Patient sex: F
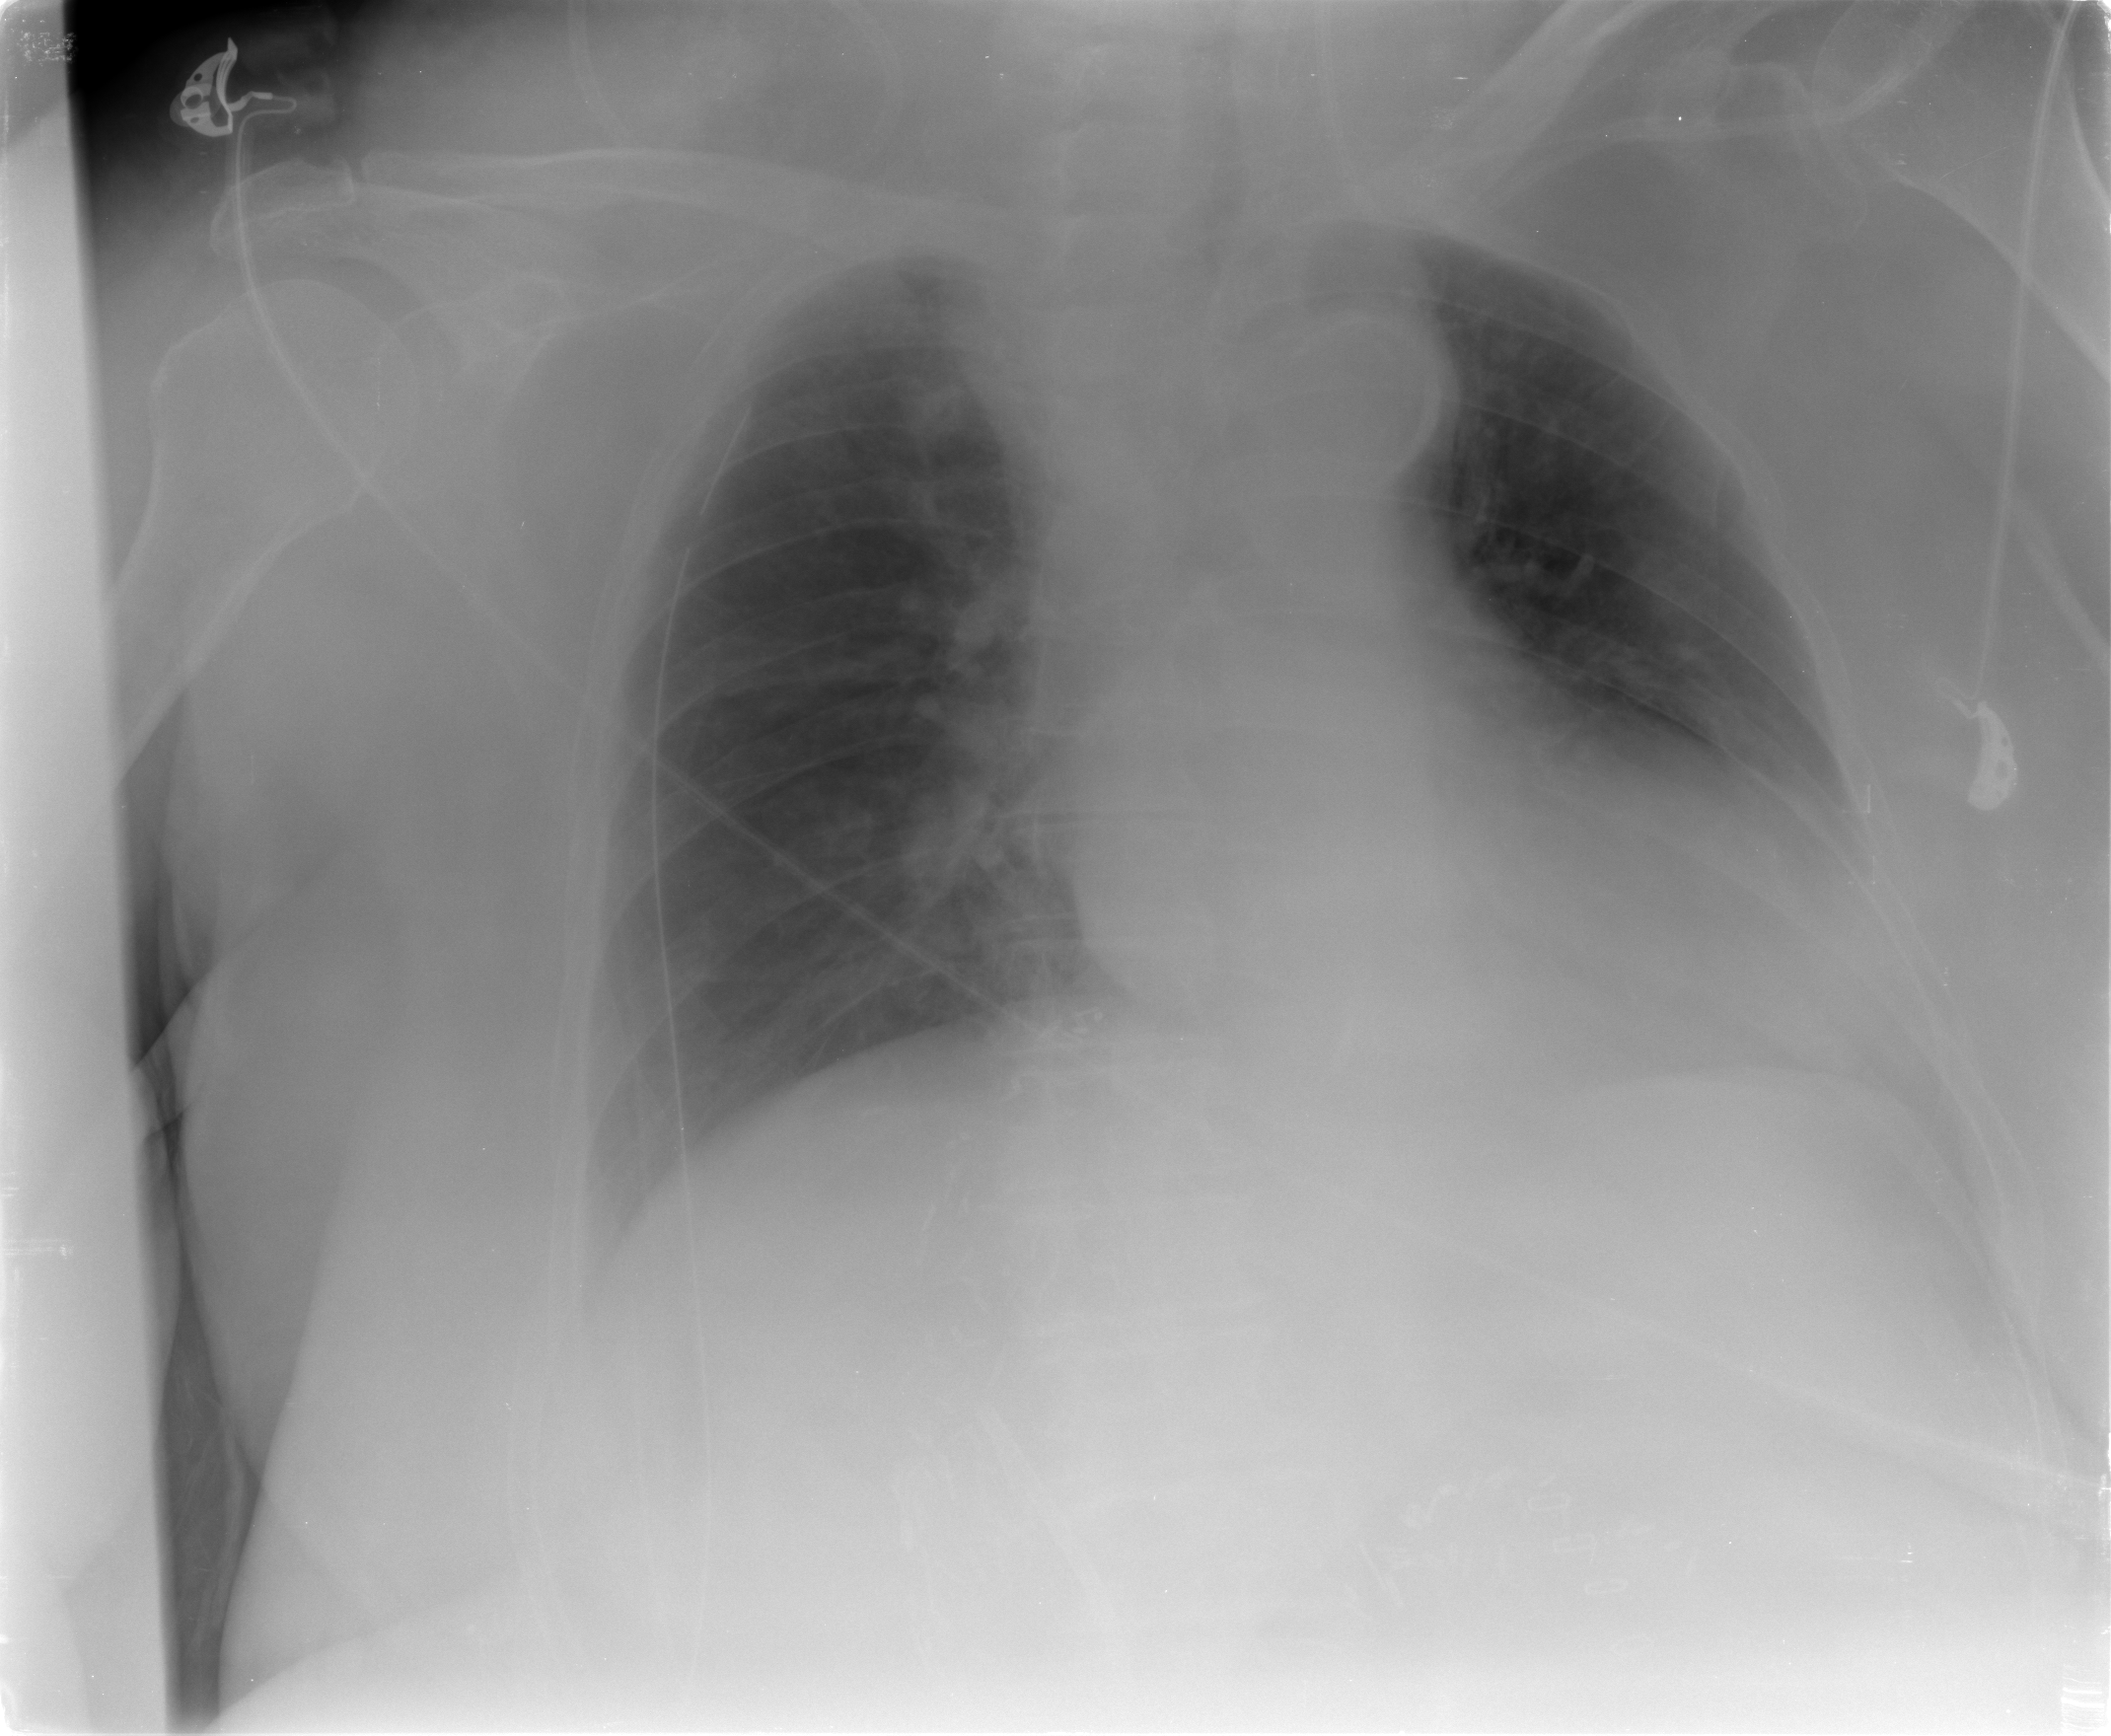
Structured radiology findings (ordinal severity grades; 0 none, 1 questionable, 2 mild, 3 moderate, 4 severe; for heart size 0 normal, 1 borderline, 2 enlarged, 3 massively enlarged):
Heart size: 2
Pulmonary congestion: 0
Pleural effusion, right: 1
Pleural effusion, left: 2
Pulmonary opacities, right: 0
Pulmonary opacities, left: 0
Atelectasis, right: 0
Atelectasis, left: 2